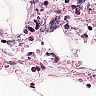
Metastatic tissue present: no